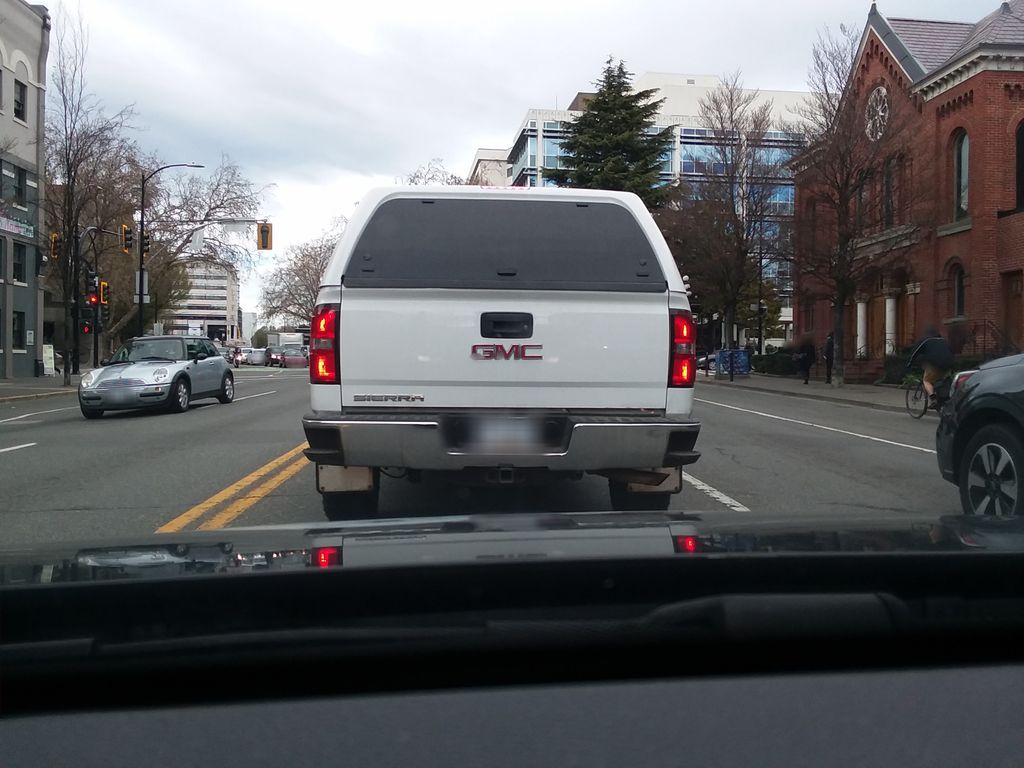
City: victoria